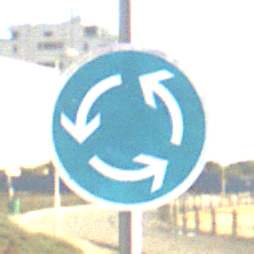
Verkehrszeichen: Kreisverkehr
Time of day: MorningAfternoon
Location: Outdoor (Suburban)
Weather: PartlyCloudy
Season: NotSpecified
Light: Natural